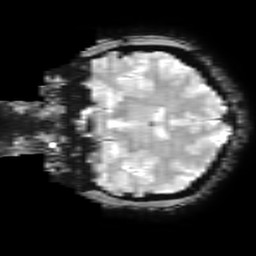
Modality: T2starw
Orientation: coronal
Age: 23
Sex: female
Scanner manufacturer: ge
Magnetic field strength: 3 T
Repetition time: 0.65 s
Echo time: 0.02 s